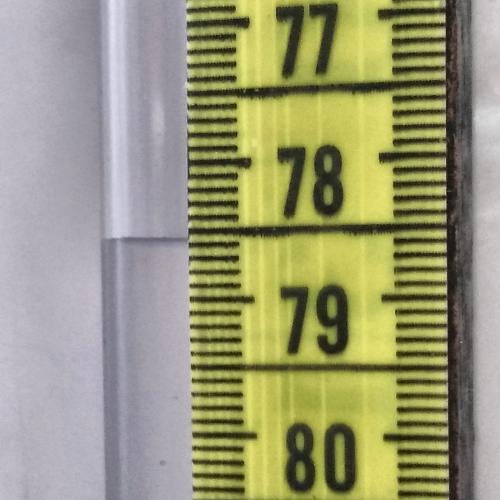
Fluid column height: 78.6 cm